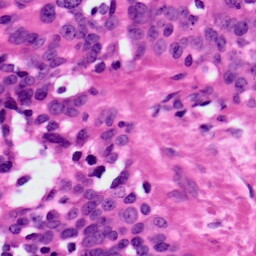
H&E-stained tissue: Ovarian